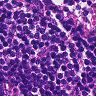
Metastatic tissue present: no